Question: i'm new to ionic and i have this problem about ionic dropdown select component.I've implemented a dropdown and i want to display the option i selected in a label.How can i do this? at the moment i only can select a option and that's it. i want to show my selected option in a label.

Here i want to display the option i selected in "select your bank label".
This is how i implemented my dropdown select component
'''
<label><h4><b>Bank Name*</b></h4></label>
<div class="list">
<div class="item item-input item-select">
<div class="input-label">
Select your Bank
</div>
<select>
<option>Bank1</option>
<option>Bank2</option>
<option>Bank3</option>
</select>
</div>
</div>
'''
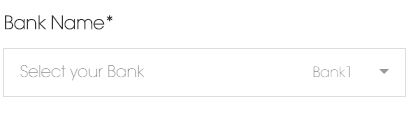
Answer: Add a model to your select. This will create a variable on scope that you can use elsewhere.
'''
<select ng-model="myVariable">
'''
In your controller you can set a starting value.
'''
$scope.myVariable = 'Hello, world!';
'''
Then you can display this in your HTML like so.
'''
<div>{{myVariable}}</div>
'''
I suggest you do some reading into ionic framework and angular js documentation. :)